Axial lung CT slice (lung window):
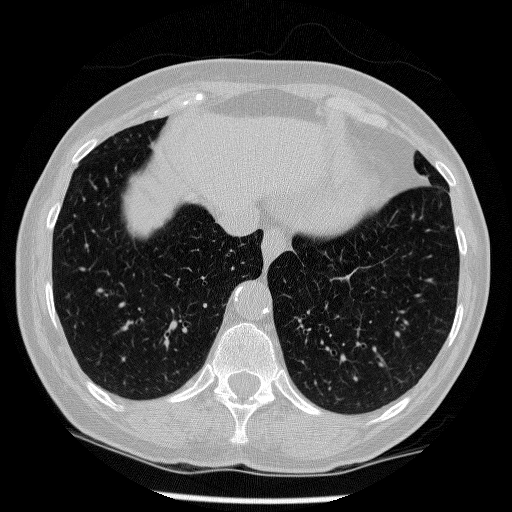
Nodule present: no